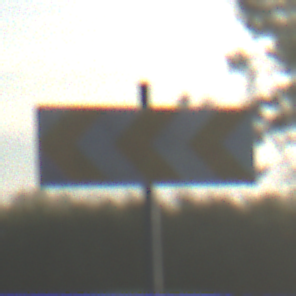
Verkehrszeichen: RichtungstafelnInKurvenGrossRechts
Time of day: SunriseSunset
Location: Outdoor (Suburban)
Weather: PartlyCloudy
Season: NotSpecified
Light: Natural